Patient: sex F, age 69
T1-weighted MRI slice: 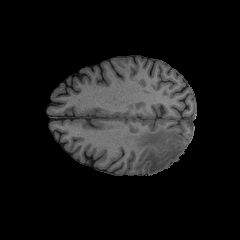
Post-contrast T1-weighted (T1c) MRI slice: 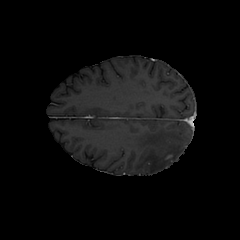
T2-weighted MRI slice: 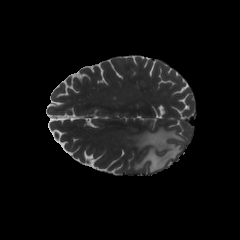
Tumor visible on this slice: yes
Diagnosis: Glioblastoma, IDH-wildtype
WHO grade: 4